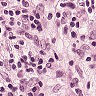
Metastatic tissue present: yes